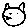
Label: cat